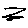
Label: zigzag